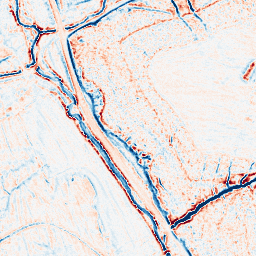
Category: edge_preserving
Decomposition family: bilateral
Decomposition parameters: d: 9
sigma_color: 25
sigma_space: 75
Upsampling method: quintic
Upsampling parameters: scale: 2
Upsampling scale: 2